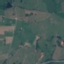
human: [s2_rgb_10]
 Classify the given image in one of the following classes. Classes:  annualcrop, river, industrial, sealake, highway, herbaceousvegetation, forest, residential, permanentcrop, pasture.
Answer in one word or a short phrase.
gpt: Pasture